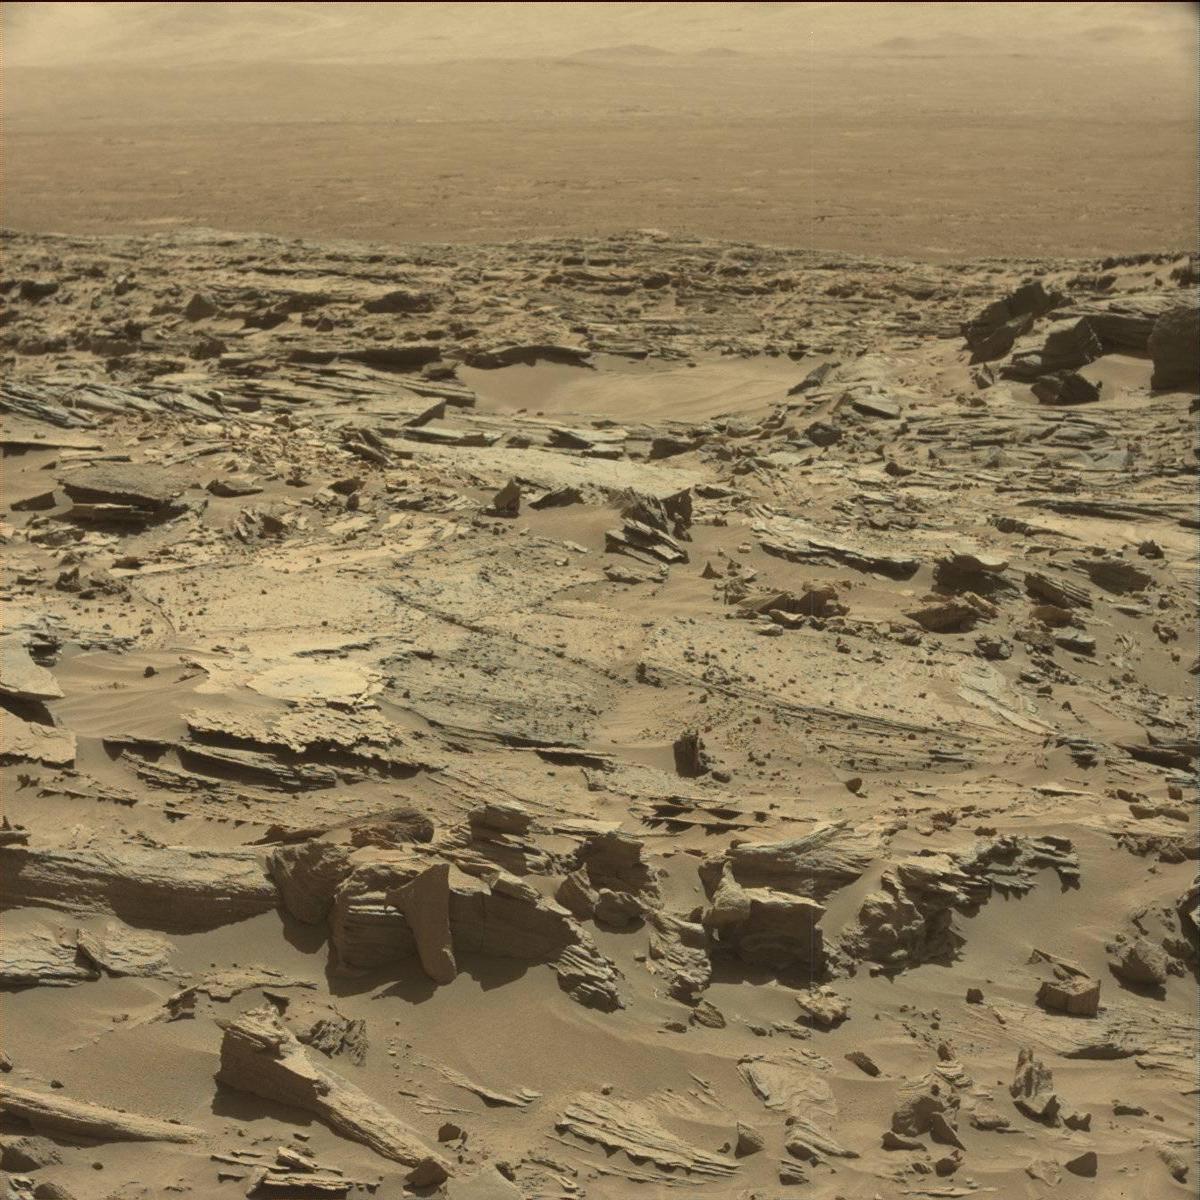
Terrain classes present: Bedrock, Ridge, Rock, Sand / Soil